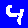
Digit: 4